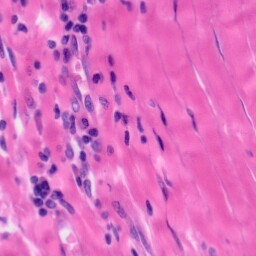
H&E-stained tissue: Tonsil